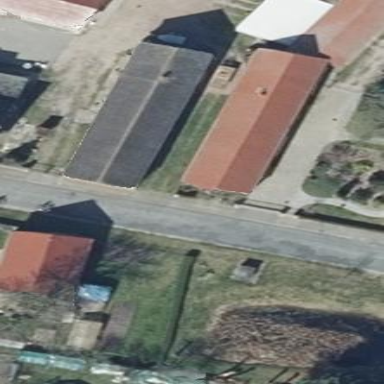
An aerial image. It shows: Red gabled farm auxiliary building with its roof oriented along.